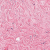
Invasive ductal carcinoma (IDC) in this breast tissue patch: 0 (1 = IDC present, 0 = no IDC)